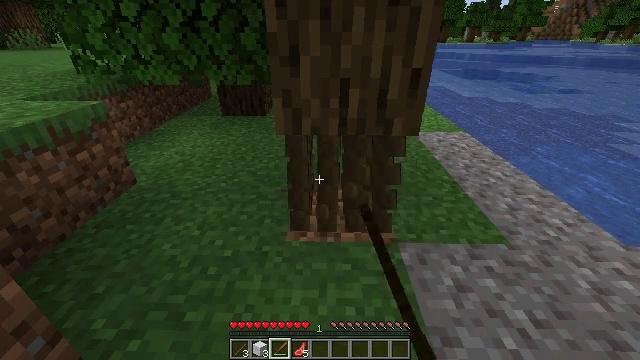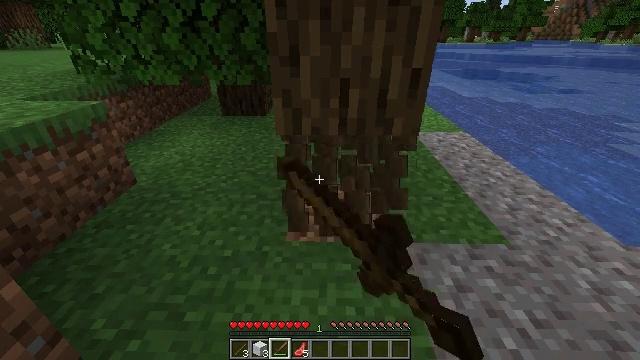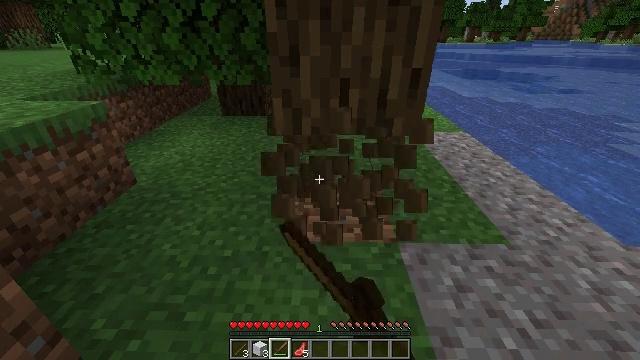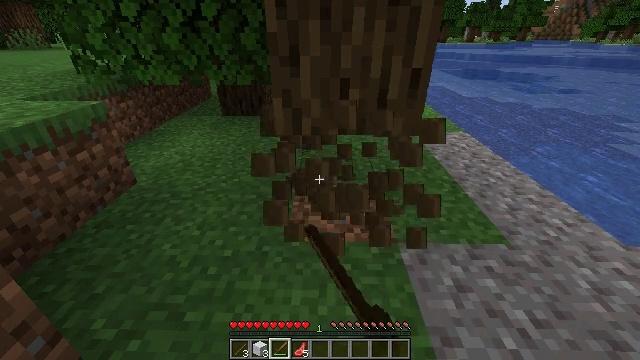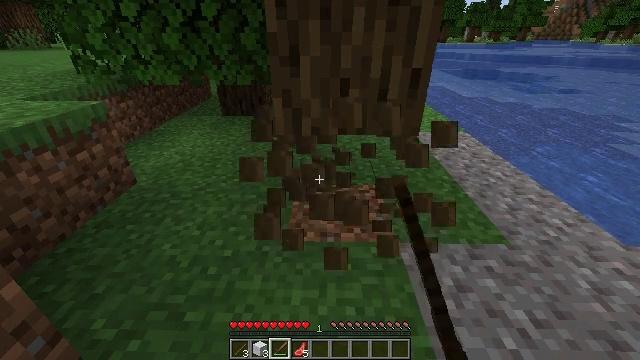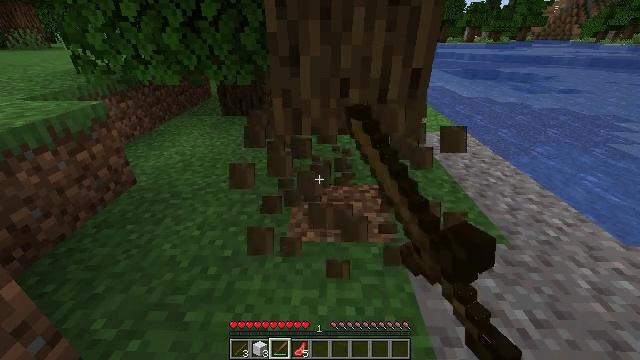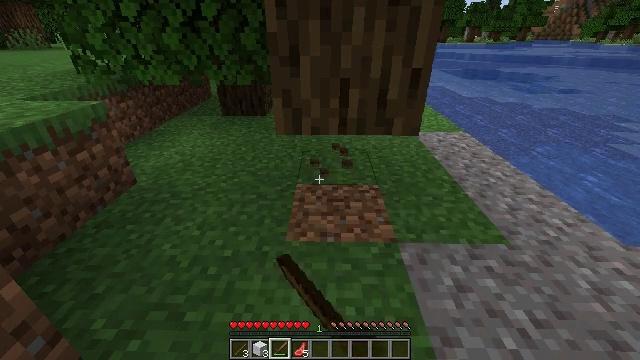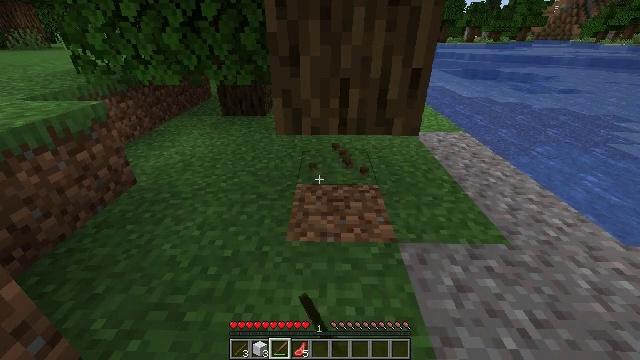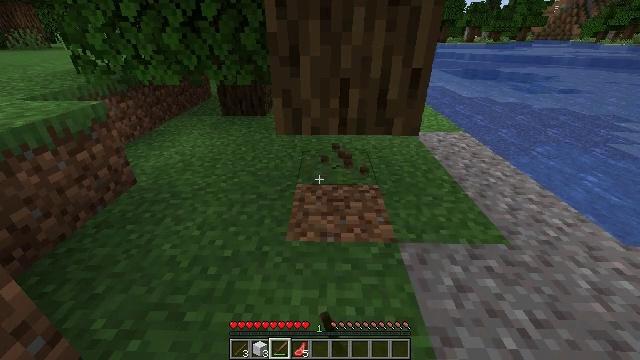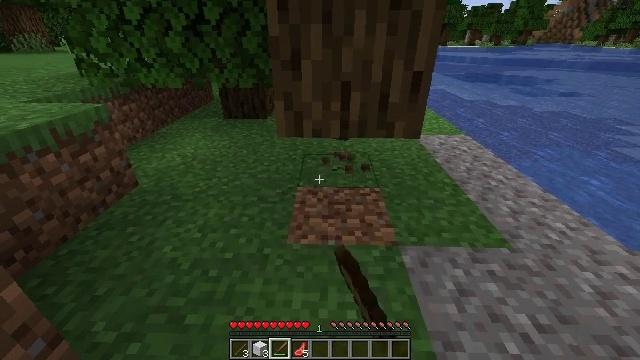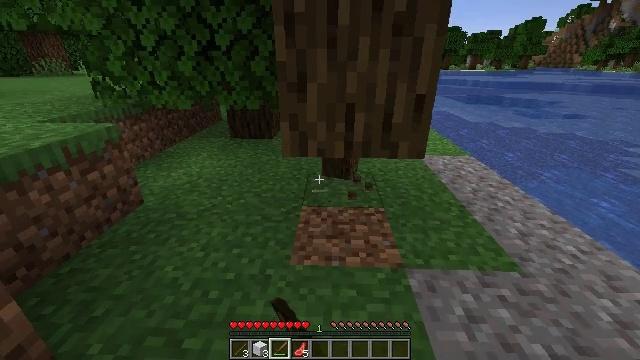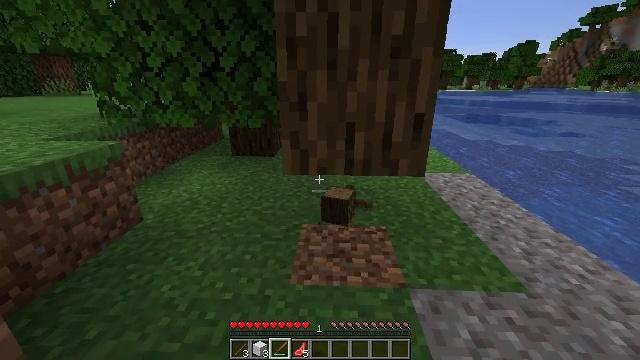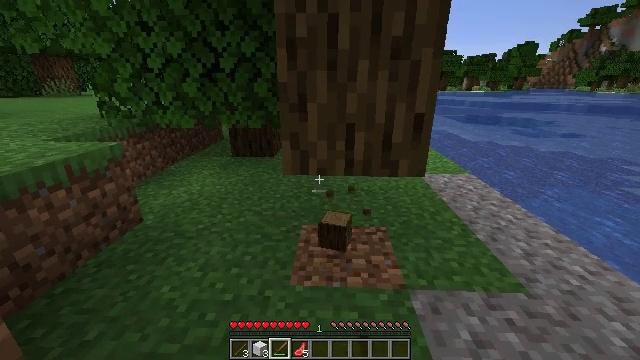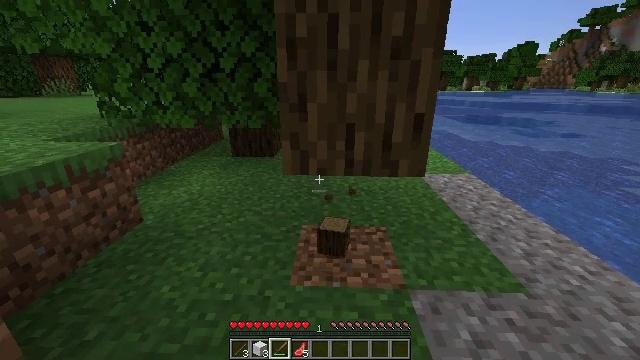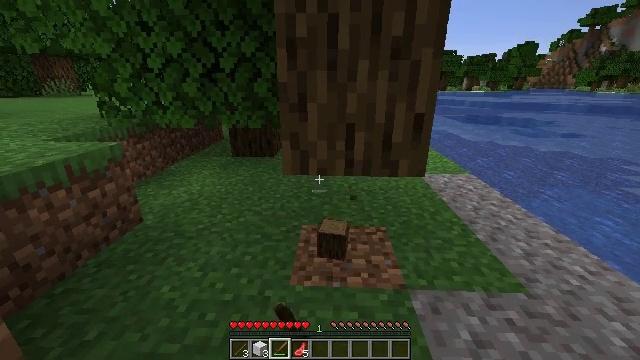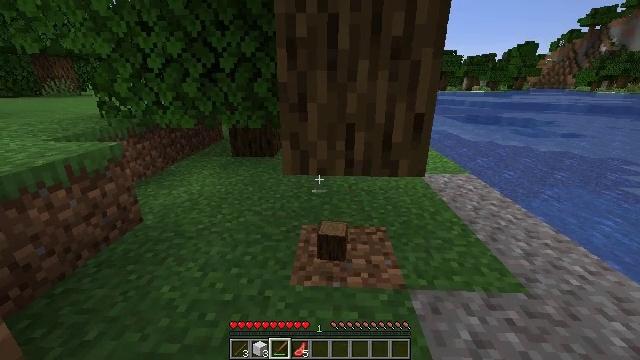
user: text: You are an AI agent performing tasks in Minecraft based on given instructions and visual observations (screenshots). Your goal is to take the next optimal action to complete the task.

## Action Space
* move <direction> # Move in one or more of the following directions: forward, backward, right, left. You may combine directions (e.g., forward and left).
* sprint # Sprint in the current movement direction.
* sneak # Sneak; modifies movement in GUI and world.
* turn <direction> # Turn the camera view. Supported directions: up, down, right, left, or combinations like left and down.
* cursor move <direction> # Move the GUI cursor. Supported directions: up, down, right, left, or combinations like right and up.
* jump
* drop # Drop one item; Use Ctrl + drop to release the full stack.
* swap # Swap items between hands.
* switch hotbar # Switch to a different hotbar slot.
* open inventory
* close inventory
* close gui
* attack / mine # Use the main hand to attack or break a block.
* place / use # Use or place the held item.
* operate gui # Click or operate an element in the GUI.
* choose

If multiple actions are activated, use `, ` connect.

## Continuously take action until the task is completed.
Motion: motion action
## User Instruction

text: Chop down the oak log.
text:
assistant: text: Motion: attack / mine
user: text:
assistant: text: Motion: attack / mine
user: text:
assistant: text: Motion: attack / mine
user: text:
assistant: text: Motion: attack / mine
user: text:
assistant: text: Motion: attack / mine
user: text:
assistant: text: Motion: attack / mine
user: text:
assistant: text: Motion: attack / mine
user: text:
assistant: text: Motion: attack / mine
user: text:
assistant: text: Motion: attack / mine
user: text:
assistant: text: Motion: turn left and up
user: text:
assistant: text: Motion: turn up
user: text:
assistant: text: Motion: no_op
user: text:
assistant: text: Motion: attack / mine
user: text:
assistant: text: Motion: attack / mine
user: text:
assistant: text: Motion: attack / mine
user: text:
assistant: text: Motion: attack / mine
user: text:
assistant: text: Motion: attack / mine
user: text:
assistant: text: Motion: turn right and up, attack / mine
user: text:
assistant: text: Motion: attack / mine
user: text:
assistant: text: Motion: attack / mine
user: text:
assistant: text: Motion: turn up, attack / mine
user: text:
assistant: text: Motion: attack / mine
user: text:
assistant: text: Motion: attack / mine
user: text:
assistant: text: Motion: turn up, attack / mine
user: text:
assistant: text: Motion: move forward, attack / mine
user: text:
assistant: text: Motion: move forward, turn up, attack / mine
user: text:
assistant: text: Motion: move forward, attack / mine
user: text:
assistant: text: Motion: turn up, attack / mine
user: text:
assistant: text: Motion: turn right and up, attack / mine
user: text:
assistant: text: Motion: attack / mine